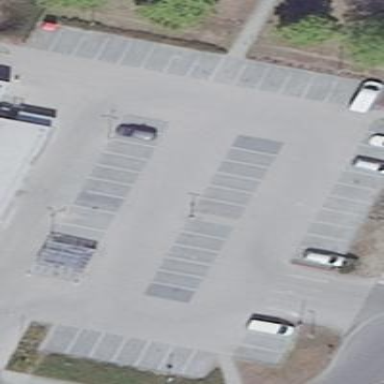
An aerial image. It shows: Parking area with surface.